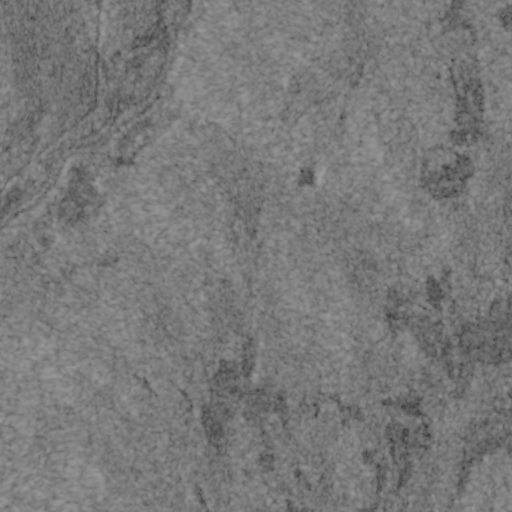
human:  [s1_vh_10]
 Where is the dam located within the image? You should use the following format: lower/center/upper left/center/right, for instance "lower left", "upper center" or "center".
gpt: The dam is located in the upper center of the image.
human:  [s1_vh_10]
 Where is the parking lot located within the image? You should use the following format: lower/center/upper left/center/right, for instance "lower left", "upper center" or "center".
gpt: The parking lot is located in the lower center of the image.
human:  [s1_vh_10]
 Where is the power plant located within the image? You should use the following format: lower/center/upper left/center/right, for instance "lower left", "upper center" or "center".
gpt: There is no power plant in the image.

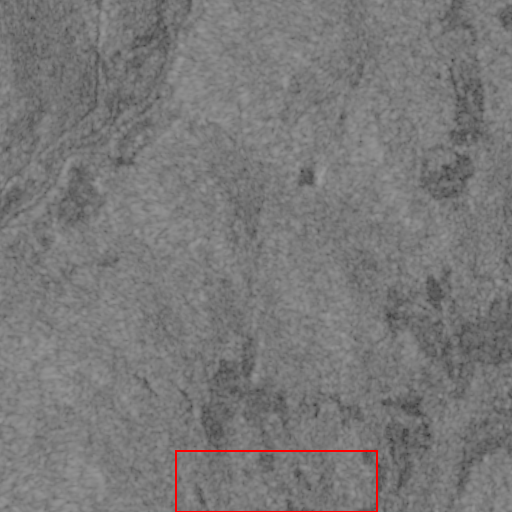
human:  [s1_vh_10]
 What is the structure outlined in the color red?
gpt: The structure outlined in red is a crop field.
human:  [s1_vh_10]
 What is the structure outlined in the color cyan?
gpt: There is no cyan outline.